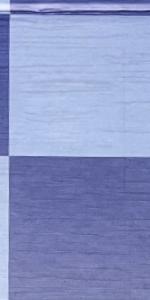
Label: Empty